Interaction volume radius: 5 \u00c5
Interaction volume height: 15 \u00c5
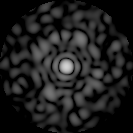
Disorder parameter: 0.8649